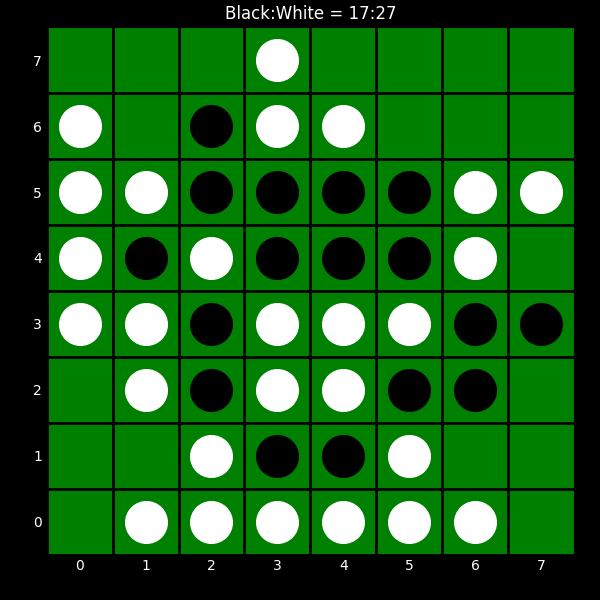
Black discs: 17
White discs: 27